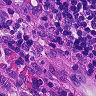
Metastatic tissue present: no